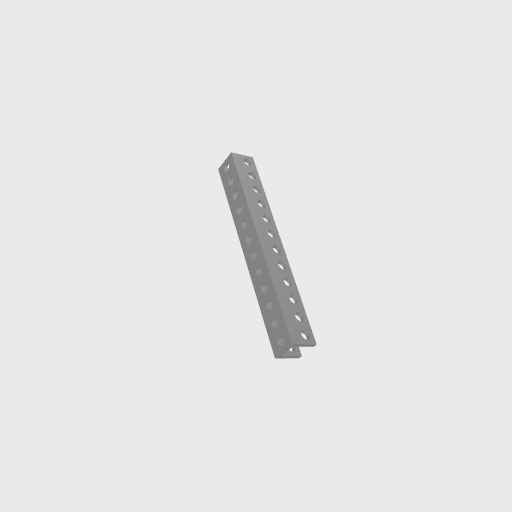
Part: UBeam12H